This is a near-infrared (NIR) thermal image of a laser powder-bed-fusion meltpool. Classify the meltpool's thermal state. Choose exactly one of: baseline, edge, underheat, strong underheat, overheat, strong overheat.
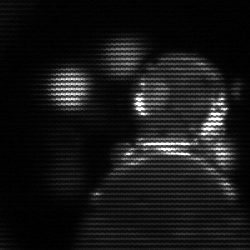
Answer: edge